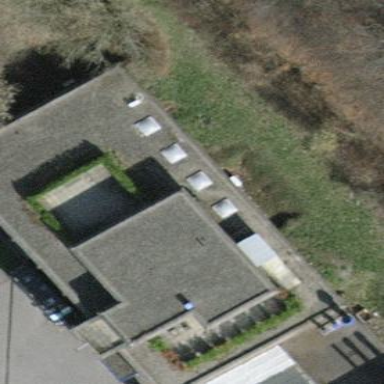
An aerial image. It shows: Commercial building.